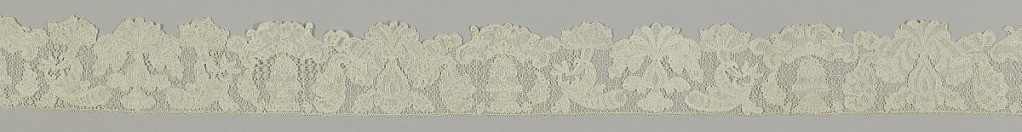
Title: Border
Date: early 18th century
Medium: linen Technique: needle lace
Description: Scalloped border with foliated and floral forms.